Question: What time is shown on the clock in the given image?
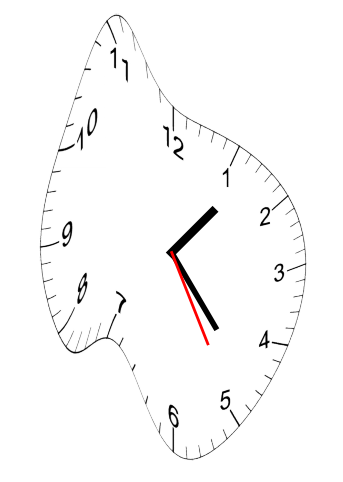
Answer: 01:23:25